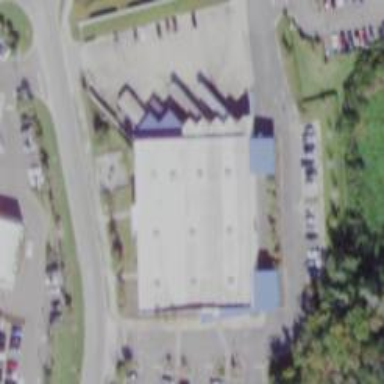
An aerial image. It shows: Building.